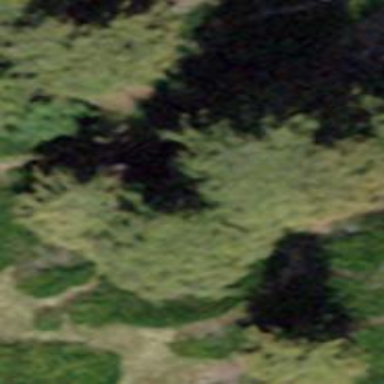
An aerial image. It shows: Patch of scrub vegetation.